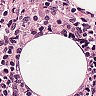
Metastatic tissue present: no